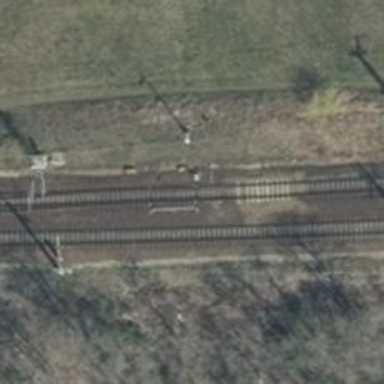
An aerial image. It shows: Railway switch.